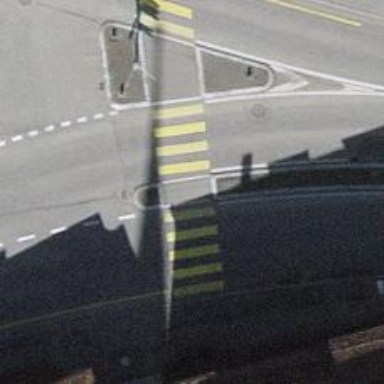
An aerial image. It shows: Uncontrolled zebra crossing with notable zebra markings.